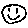
Label: smiley face